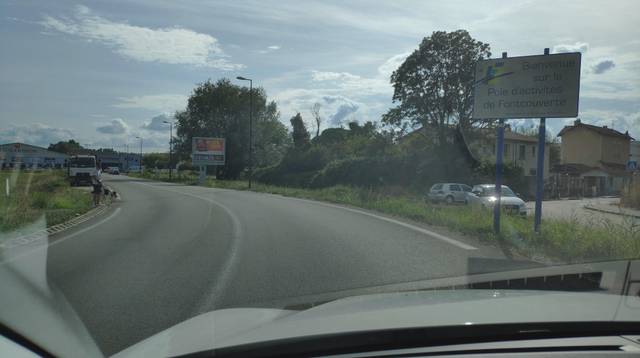
Region: France
Coordinates: 43.942, 4.831